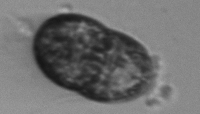
Label: Margalefidinium